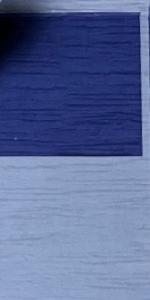
Label: Empty